Interaction volume radius: 5 \u00c5
Interaction volume height: 15 \u00c5
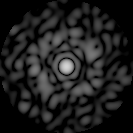
Disorder parameter: 0.8079